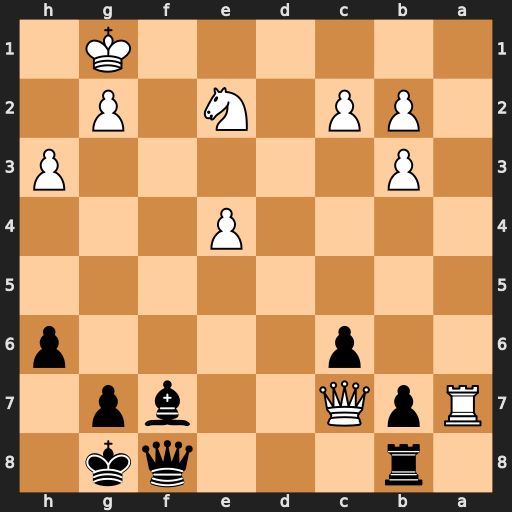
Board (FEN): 1r3qk1/RpQ2bp1/2p4p/8/4P3/1P5P/1PP1N1P1/6K1
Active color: b
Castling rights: -
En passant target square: -
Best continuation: Qc5+ Kh2 Qxa7